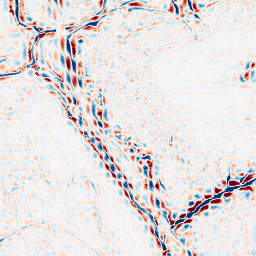
Category: wavelet
Decomposition family: wavelet_biorthogonal
Decomposition parameters: wavelet: bior3.5
level: 3
Upsampling method: quadratic
Upsampling parameters: scale: 4
Upsampling scale: 4